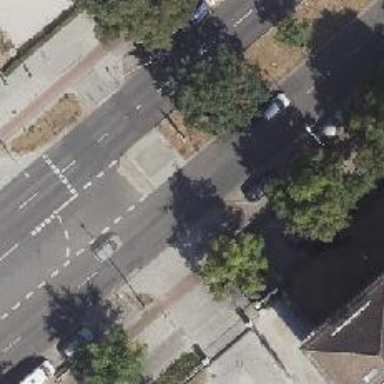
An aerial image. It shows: Unmarked road crossing.